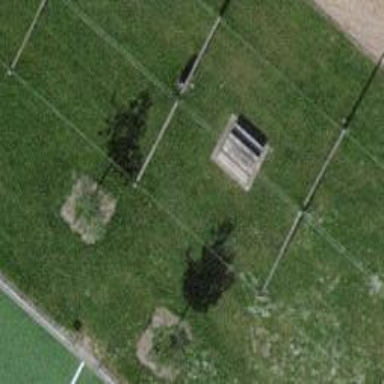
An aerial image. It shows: Picnic table located in leisure land area.